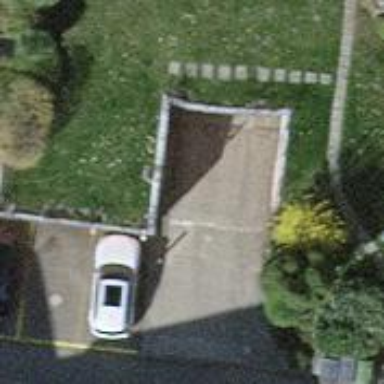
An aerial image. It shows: Parking area.